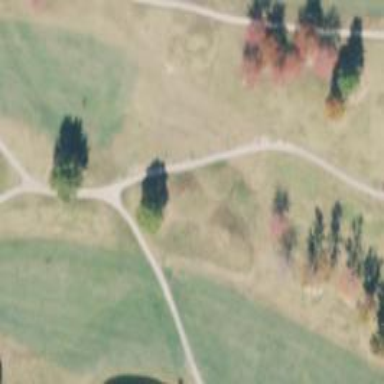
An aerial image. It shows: Golf hole.